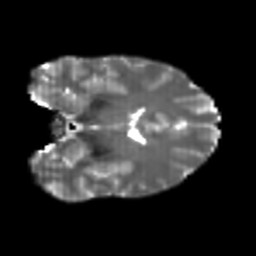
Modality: T2w
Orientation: coronal
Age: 26
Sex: female
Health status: healthy
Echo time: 0.074 s